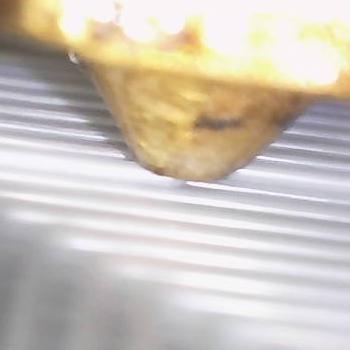
Flow rate: 61%